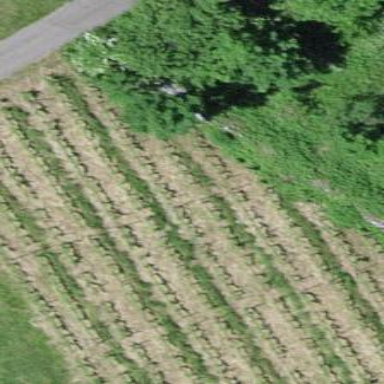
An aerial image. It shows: Vineyard growing grapes.